Aerial crown-view tile of a tropical tree (Barro Colorado Island, Panama), acquired 20240716:
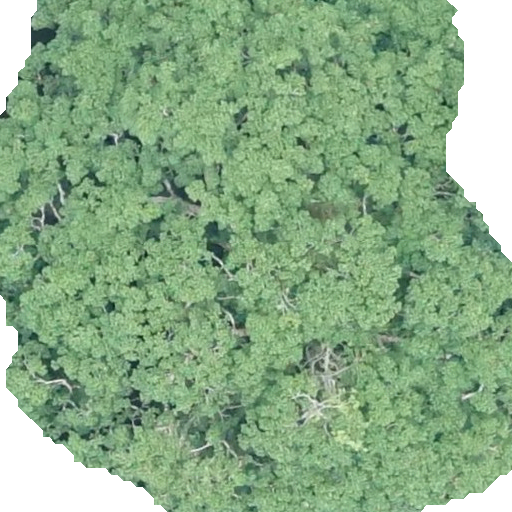
Species: Sterculia apetala
GBIF accepted scientific name: Sterculia apetala
Crown area: 403.726 m²